Interaction volume radius: 10 \u00c5
Interaction volume height: 45 \u00c5
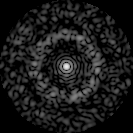
Disorder parameter: 0.8338